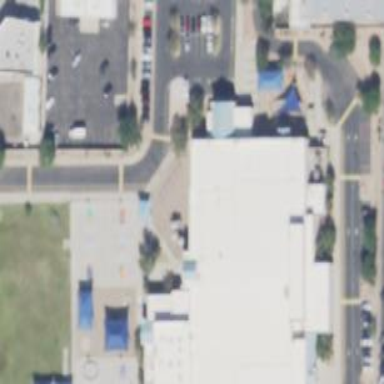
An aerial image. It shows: School.